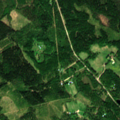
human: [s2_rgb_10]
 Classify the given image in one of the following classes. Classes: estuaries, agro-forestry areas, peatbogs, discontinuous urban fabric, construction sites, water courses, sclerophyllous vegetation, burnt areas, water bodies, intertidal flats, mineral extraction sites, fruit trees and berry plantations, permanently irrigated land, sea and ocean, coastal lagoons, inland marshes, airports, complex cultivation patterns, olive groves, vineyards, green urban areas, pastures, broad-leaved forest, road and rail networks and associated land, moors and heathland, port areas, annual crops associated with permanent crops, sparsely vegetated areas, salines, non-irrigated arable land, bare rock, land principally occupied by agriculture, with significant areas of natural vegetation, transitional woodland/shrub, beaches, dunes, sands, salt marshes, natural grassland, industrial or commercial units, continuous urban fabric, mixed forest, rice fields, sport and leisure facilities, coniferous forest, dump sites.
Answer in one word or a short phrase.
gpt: coniferous forest, mixed forest